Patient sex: M
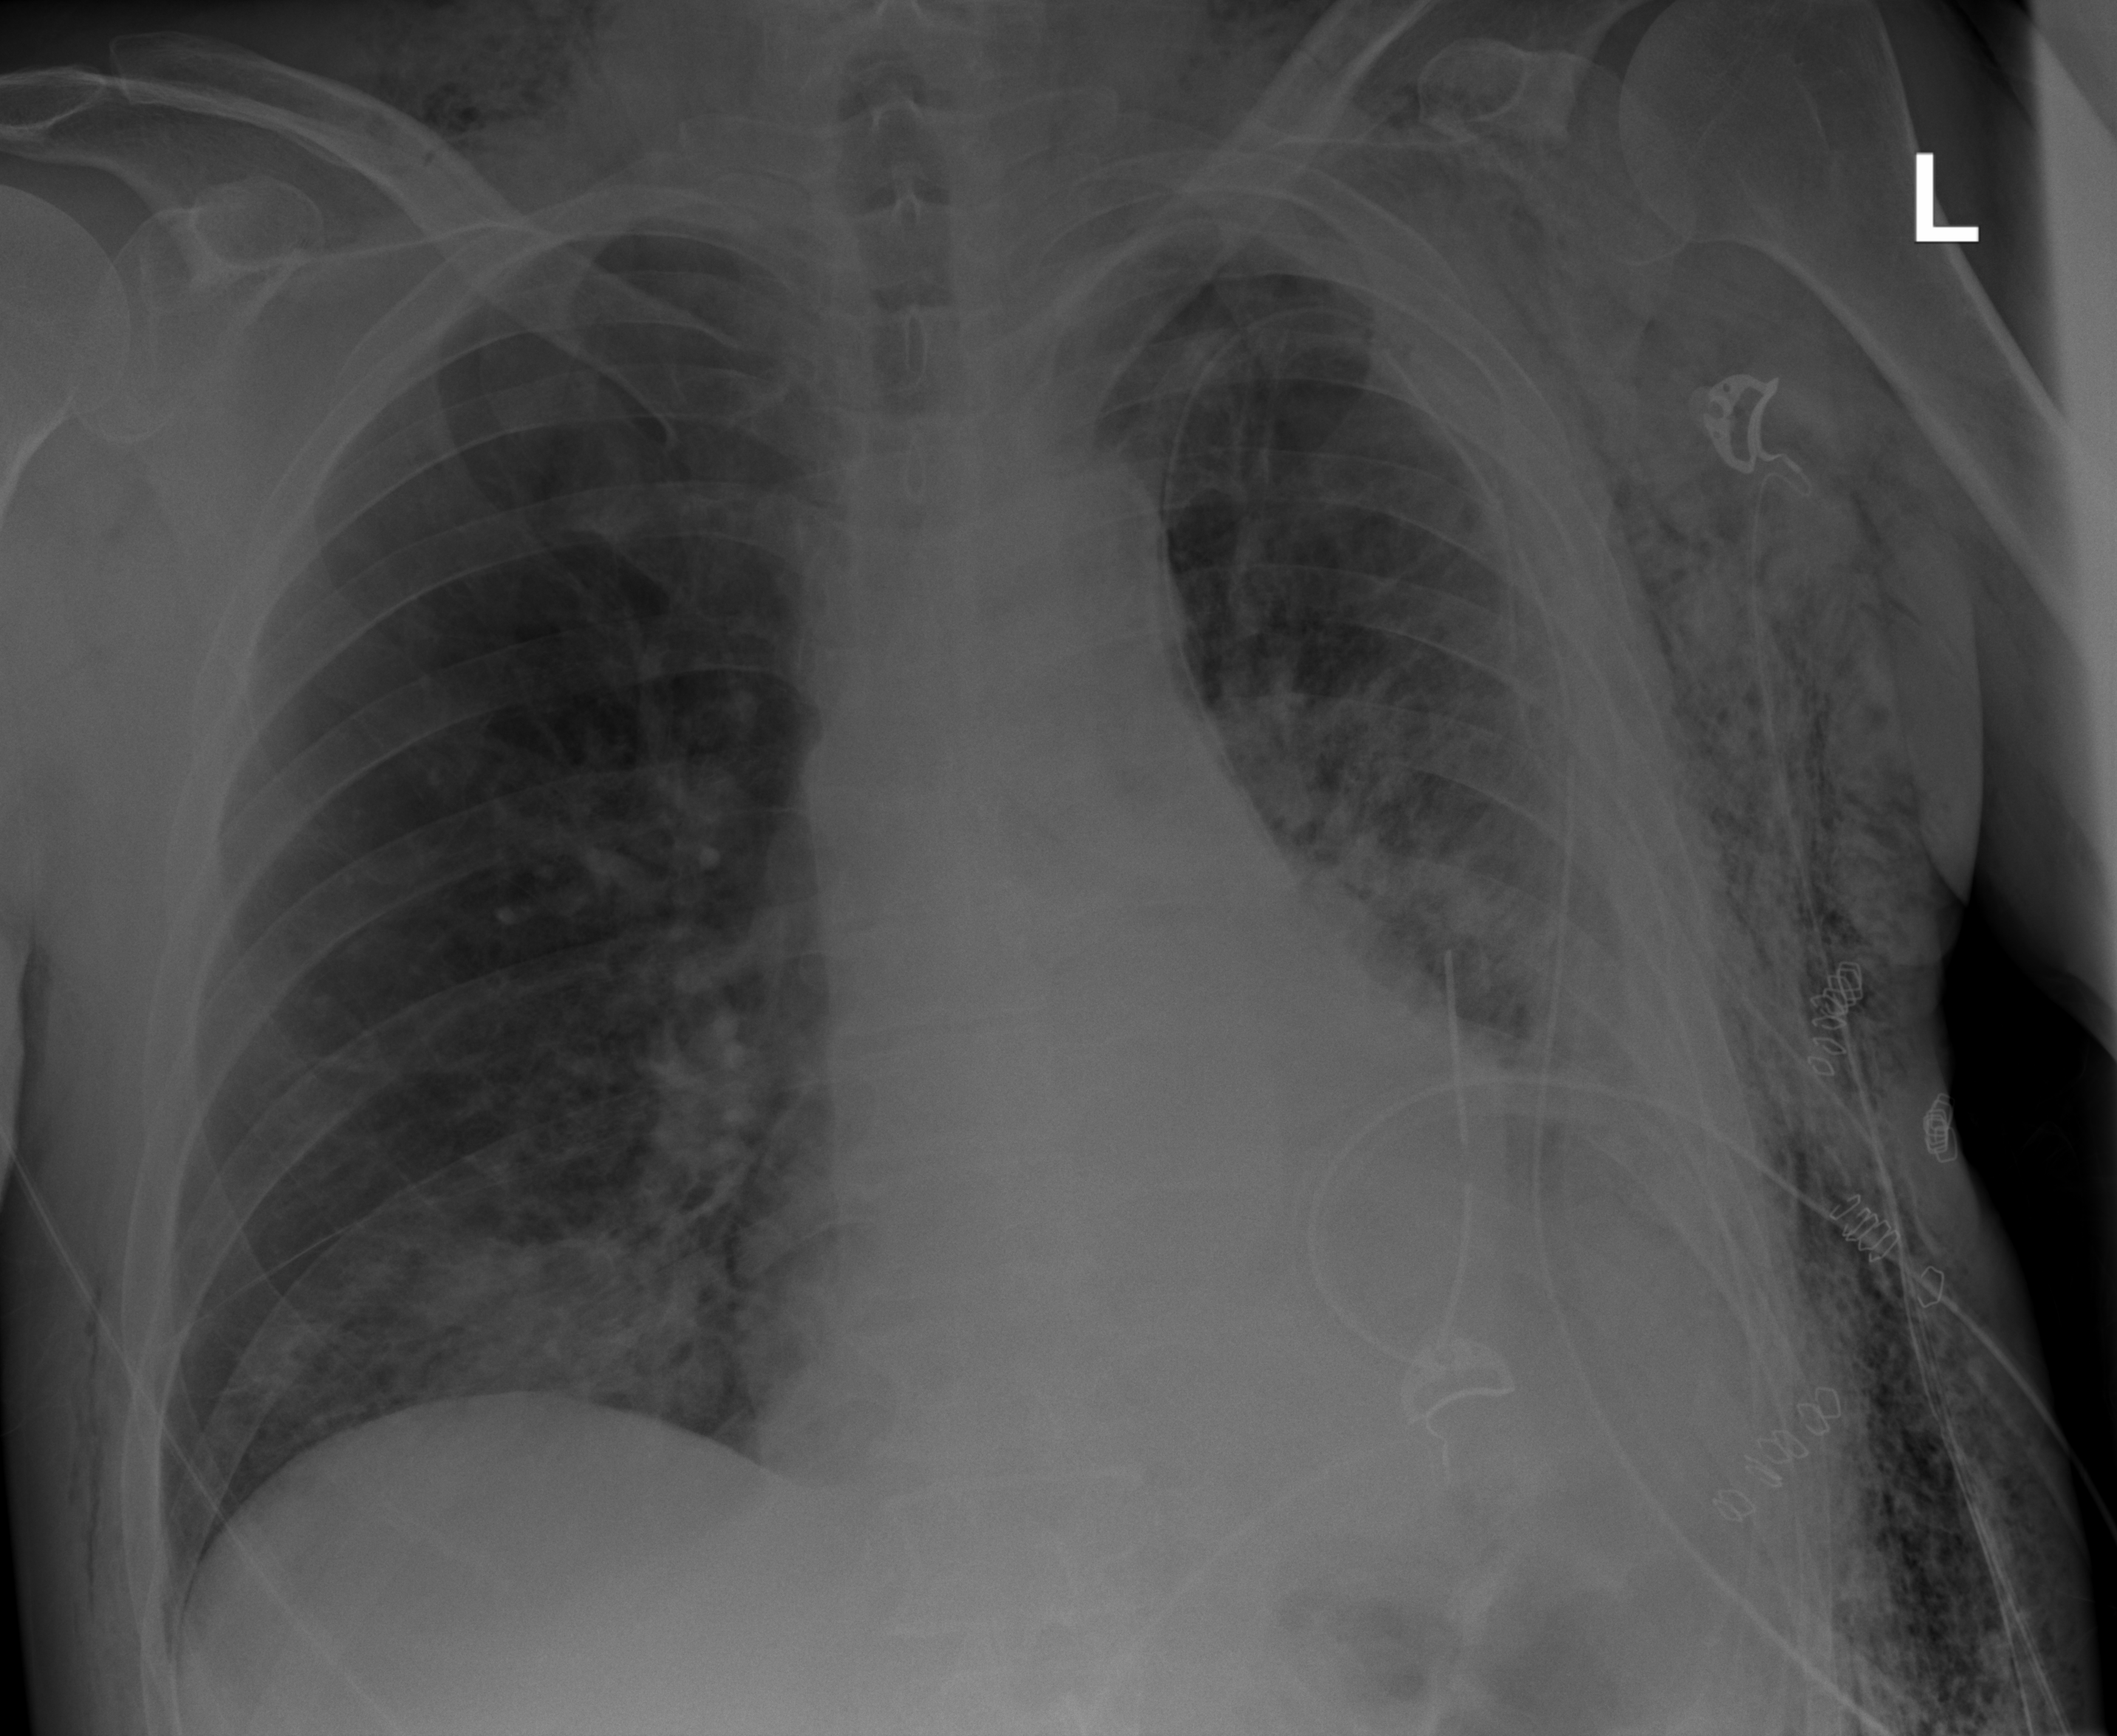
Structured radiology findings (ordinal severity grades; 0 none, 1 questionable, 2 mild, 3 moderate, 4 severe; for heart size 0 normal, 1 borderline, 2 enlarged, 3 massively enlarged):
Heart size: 0
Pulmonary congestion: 2
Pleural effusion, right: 0
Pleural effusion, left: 0
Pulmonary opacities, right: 2
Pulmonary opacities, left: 2
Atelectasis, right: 2
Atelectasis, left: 2